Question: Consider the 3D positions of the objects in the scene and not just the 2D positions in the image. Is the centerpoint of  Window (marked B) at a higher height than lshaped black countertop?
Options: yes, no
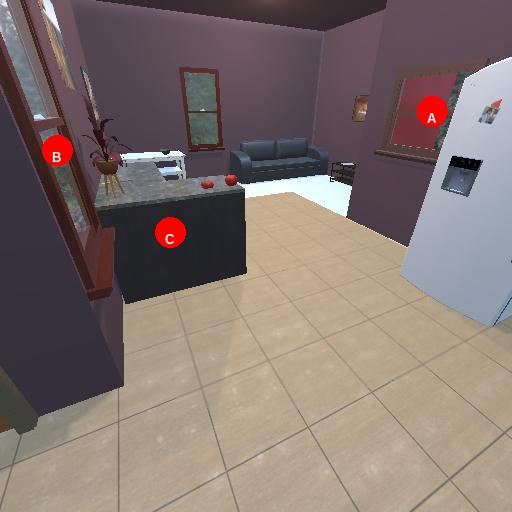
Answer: yes